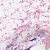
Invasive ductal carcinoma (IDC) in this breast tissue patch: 0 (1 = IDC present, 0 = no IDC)